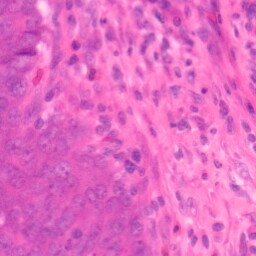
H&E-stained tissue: Colon